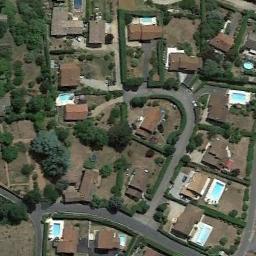
Label: residential